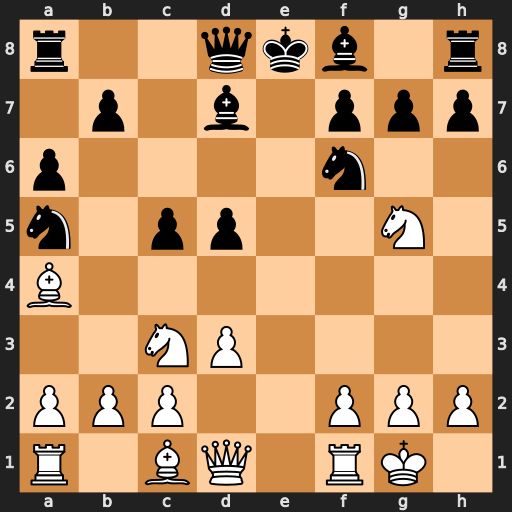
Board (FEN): r2qkb1r/1p1b1ppp/p4n2/n1pp2N1/B7/2NP4/PPP2PPP/R1BQ1RK1
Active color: w
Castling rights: kq
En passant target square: -
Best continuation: Nxd5 Nxd5 Qh5 g6 Qf3